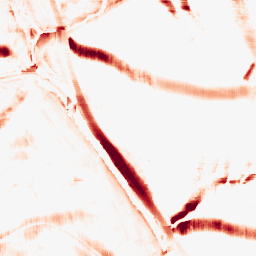
Category: morphological
Decomposition family: morphological_square
Decomposition parameters: operation: opening
size: 20
Upsampling method: edge_directed
Upsampling parameters: scale: 4
Upsampling scale: 4